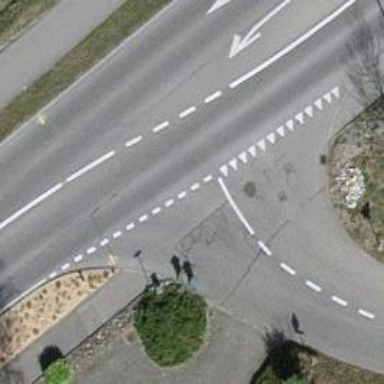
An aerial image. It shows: Road with "give way" sign.